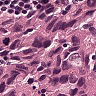
Metastatic tissue present: yes